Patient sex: F
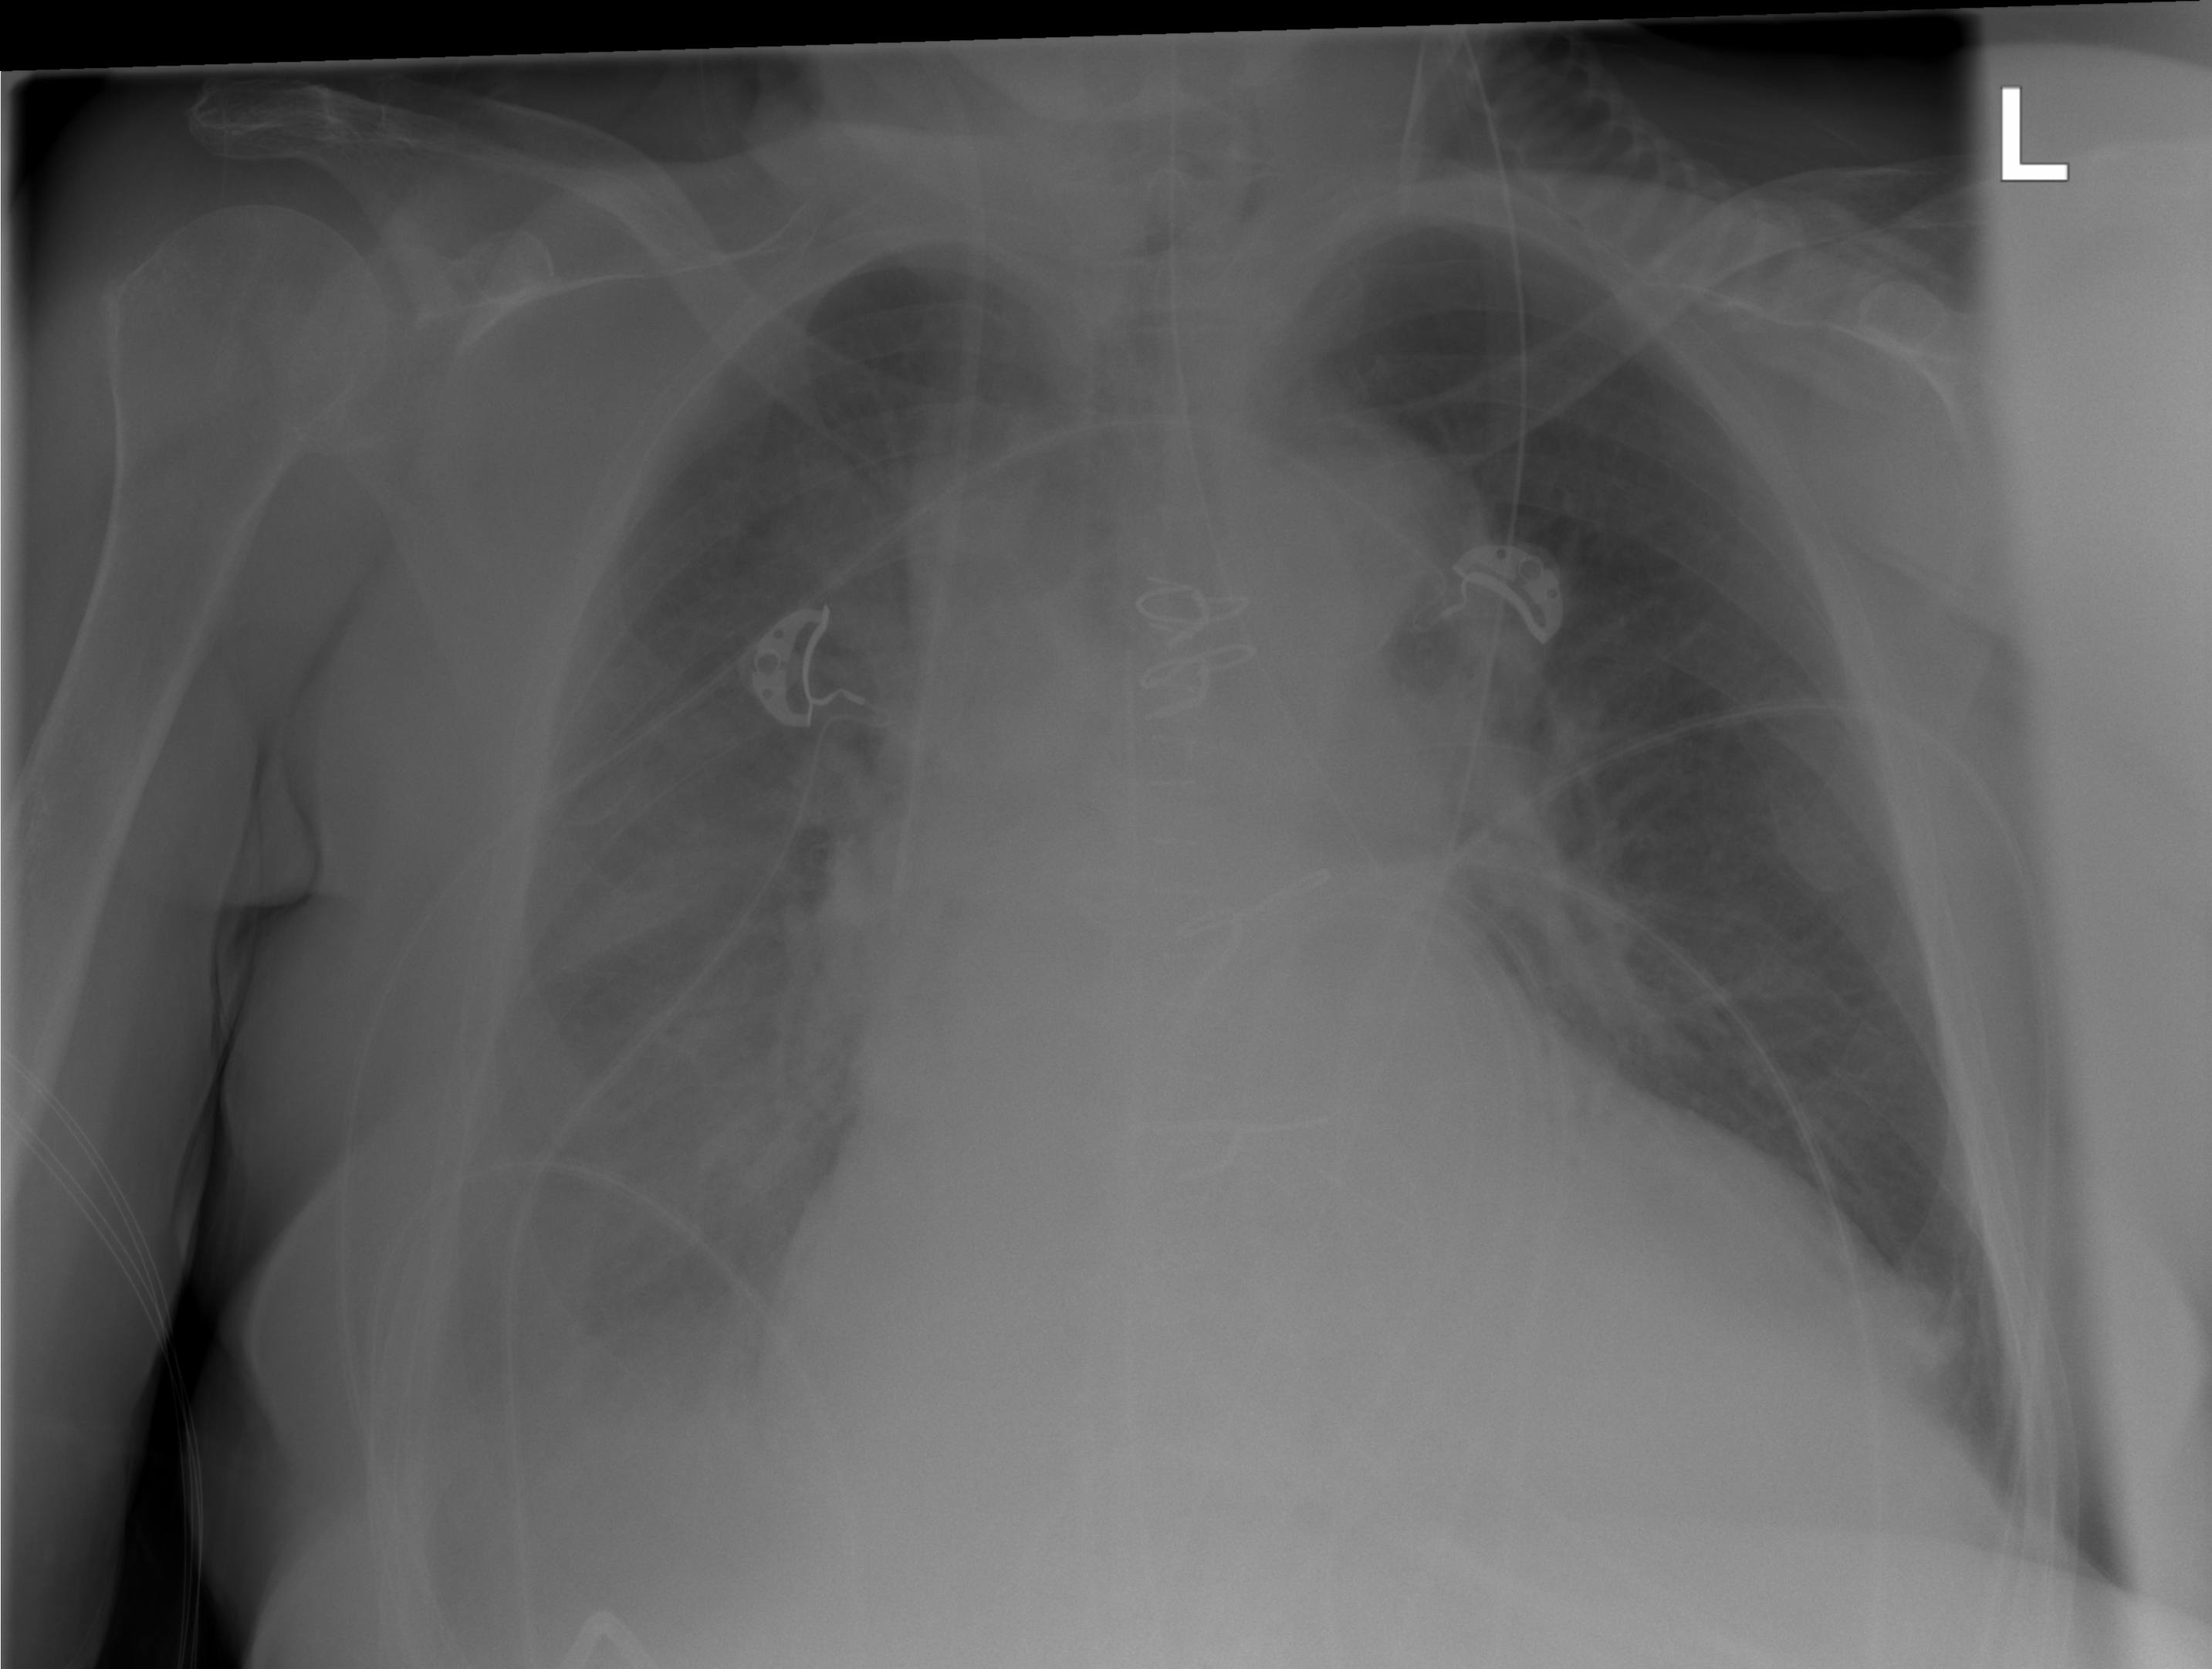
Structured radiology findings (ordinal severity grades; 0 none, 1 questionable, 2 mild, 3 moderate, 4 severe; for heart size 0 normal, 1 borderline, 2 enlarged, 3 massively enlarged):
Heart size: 3
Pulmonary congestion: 2
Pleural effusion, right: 3
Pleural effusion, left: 1
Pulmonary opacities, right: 2
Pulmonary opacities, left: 1
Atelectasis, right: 2
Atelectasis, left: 2